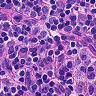
Metastatic tissue present: no